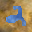
Label: 2